Aerial crown-view tile of a tropical tree (Barro Colorado Island, Panama), acquired 20250317:
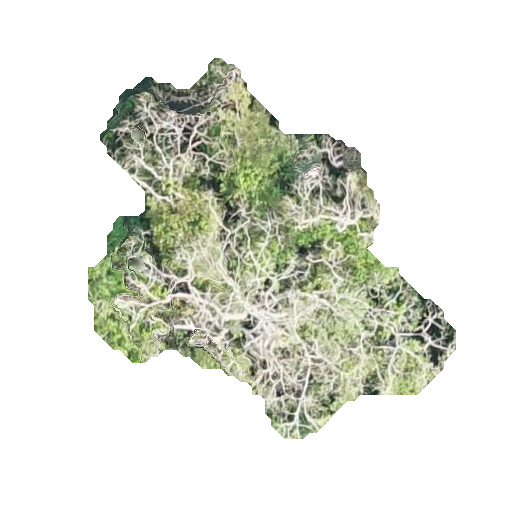
Species: Platypodium elegans
GBIF accepted scientific name: Platypodium elegans
Crown area: 120.616 m²